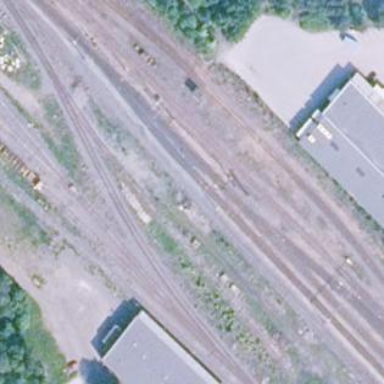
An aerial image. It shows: Railway signal.